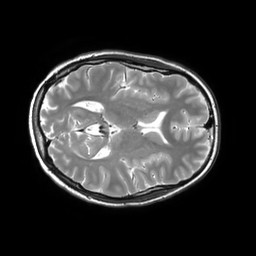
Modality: T2w
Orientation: axial
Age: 23
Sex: female
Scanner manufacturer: philips
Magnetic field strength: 3 T
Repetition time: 3 s
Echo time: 0.08 s